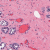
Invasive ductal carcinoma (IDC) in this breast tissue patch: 0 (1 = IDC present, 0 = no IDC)